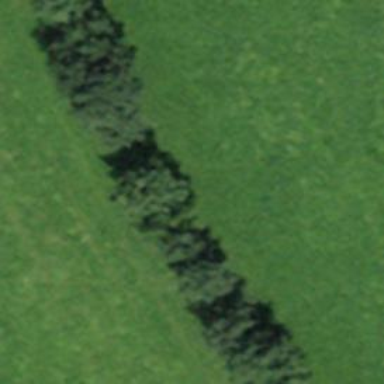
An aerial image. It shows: Hedge barrier.